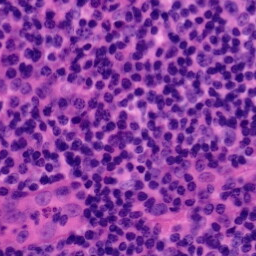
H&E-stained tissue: Tonsil